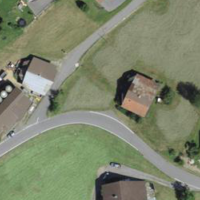
EUNIS habitat code: 55
Species observed at this site:
Primula veris